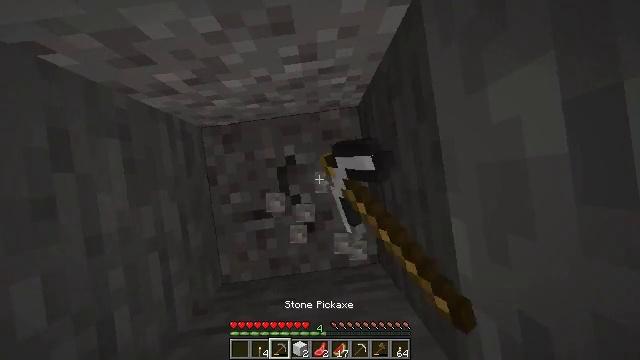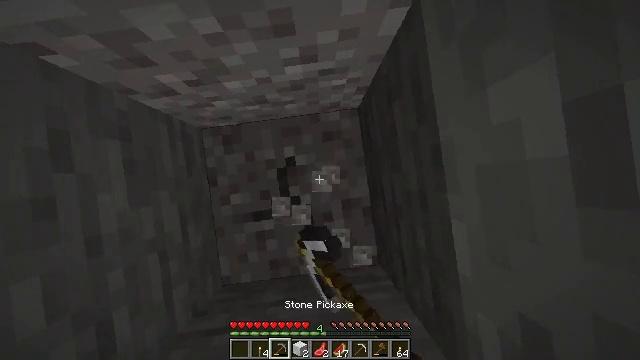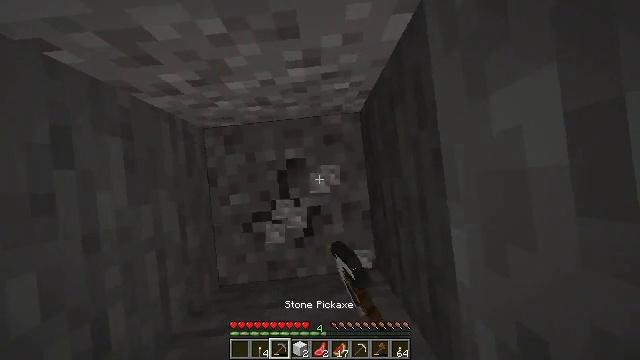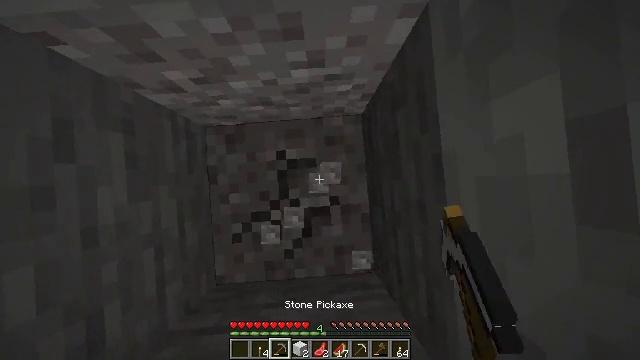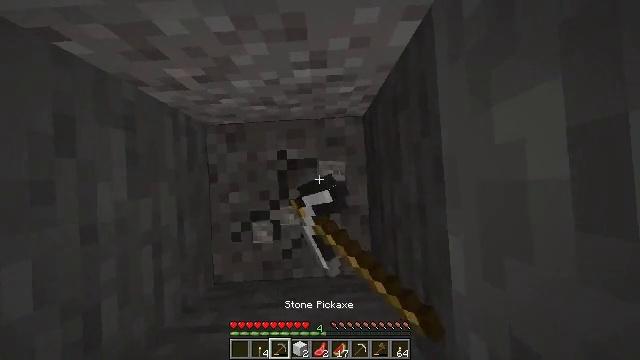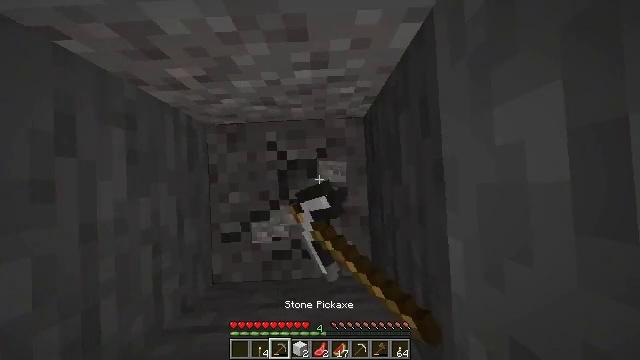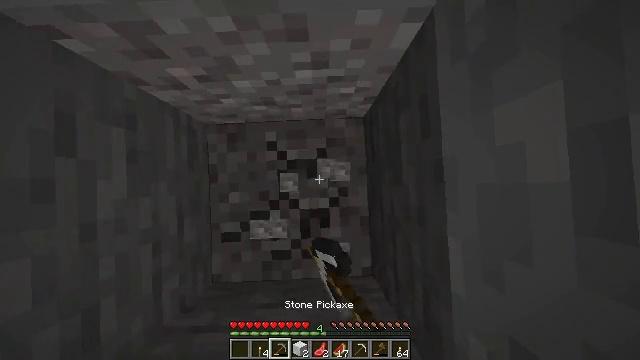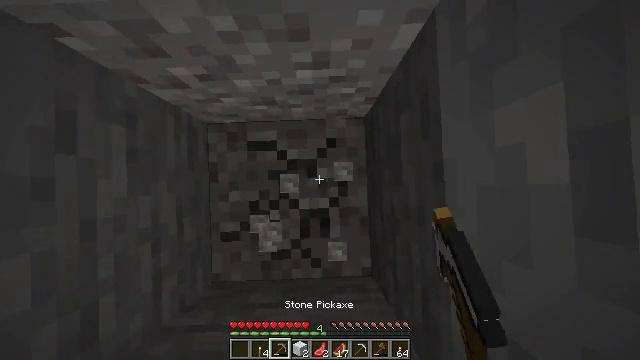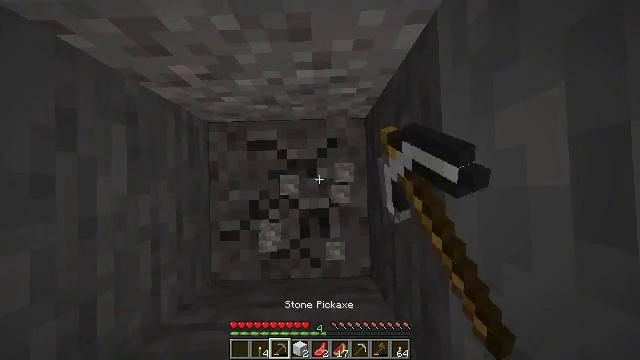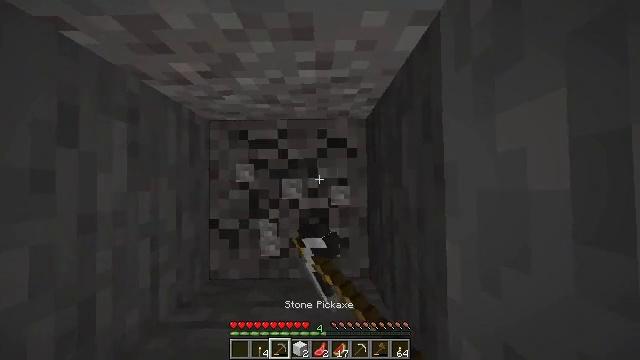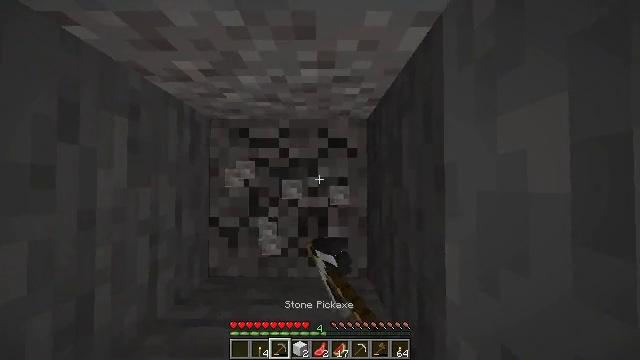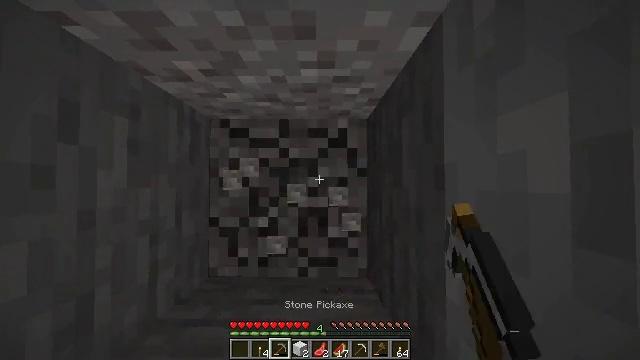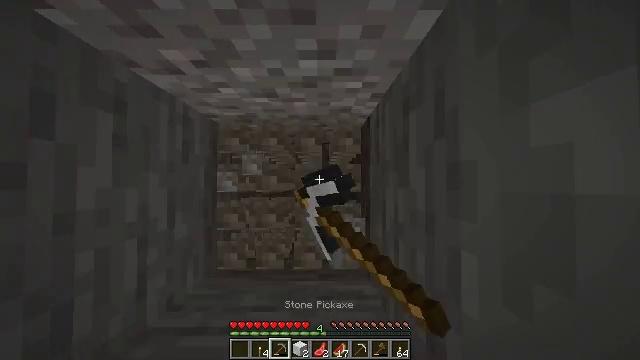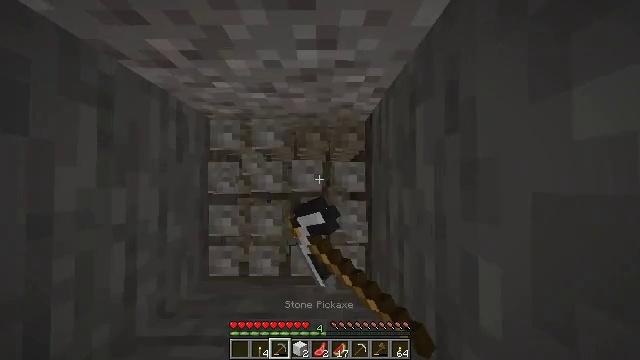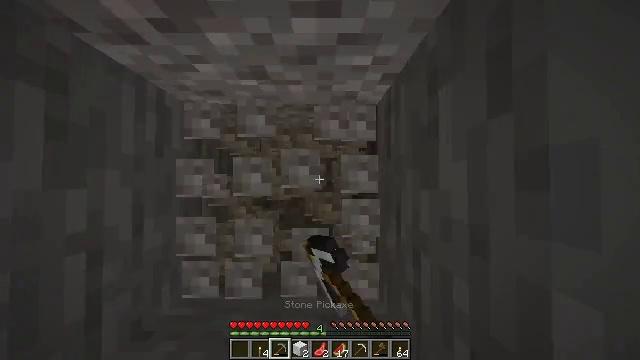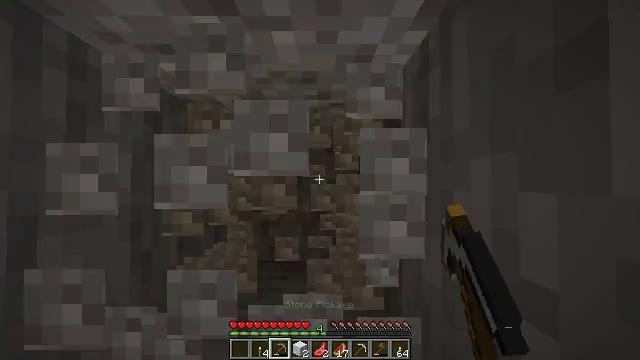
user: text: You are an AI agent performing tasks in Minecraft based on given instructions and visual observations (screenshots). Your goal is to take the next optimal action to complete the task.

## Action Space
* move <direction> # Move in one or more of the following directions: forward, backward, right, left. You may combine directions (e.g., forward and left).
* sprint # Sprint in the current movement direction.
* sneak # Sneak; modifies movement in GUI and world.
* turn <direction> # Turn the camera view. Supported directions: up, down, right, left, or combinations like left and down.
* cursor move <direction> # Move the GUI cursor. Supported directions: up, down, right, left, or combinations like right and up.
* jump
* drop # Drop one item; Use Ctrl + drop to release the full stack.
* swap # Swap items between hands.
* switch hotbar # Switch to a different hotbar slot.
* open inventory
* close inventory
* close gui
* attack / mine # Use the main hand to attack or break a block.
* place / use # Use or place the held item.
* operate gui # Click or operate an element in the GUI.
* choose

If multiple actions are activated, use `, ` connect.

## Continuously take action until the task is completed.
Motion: motion action
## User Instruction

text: Break the gravel block.
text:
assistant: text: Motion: attack / mine
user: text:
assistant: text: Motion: turn left, attack / mine
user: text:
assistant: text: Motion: turn left, attack / mine
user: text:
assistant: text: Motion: turn left, attack / mine
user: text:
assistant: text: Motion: attack / mine
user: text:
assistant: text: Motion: attack / mine
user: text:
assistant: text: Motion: attack / mine
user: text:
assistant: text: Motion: attack / mine
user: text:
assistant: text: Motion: attack / mine
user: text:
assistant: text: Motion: attack / mine
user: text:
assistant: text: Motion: attack / mine
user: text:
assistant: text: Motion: attack / mine
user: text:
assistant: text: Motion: attack / mine
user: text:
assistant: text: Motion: attack / mine
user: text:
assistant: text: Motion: attack / mine
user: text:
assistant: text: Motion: attack / mine
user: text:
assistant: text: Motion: attack / mine
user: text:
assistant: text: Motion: attack / mine
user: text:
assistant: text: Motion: attack / mine
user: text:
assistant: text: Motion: attack / mine
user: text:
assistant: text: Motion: attack / mine
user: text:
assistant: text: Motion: attack / mine
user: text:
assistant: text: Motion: attack / mine
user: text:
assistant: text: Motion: attack / mine
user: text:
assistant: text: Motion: attack / mine
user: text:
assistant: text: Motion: attack / mine
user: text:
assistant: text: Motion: attack / mine
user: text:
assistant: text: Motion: attack / mine
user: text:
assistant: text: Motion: attack / mine
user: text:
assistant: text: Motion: attack / mine